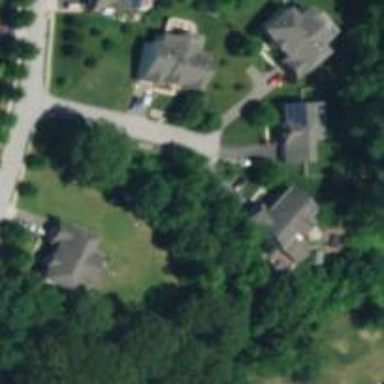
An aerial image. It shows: Driveway leading to service road.